Aerial crown-view tile of a tropical tree (Barro Colorado Island, Panama), acquired 20250317:
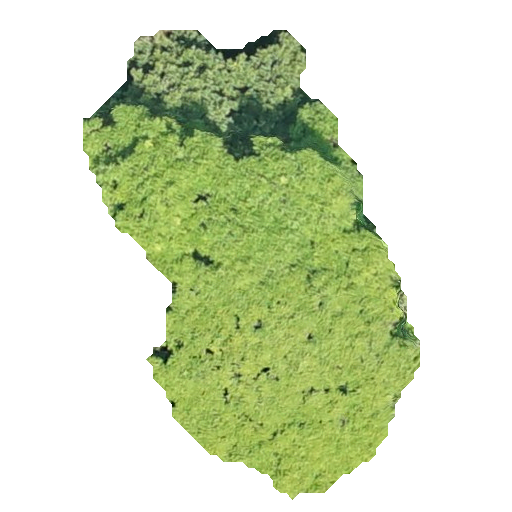
Species: Astronium graveolens
GBIF accepted scientific name: Astronium graveolens
Crown area: 147.472 m²